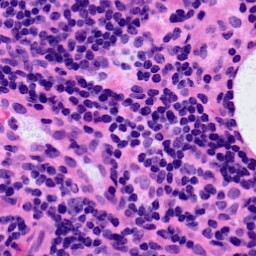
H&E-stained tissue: LymphNode